Question: Today I installed Microsoft Visual web developer express on my system through Microsoft Web platform installer,and it installed successfully.
Now,the problem is that,I don't see any template available in File->New Website section.

Thanks in advance!
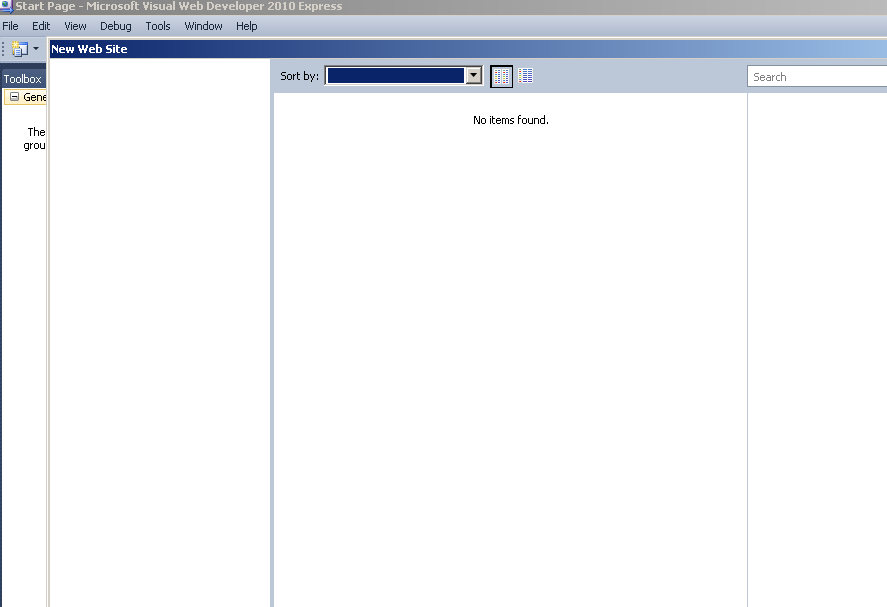
Answer: Did you try repairing the installation using the control panel -> add/remove programs applet? You may also want to try running VS with administrative privilages.
Try running "devenv /resetsettings" from the command line. If that doesn't work, try deleting the following registry key.
'HKEY_CURRENT_USER\Software\Microsoft\VisualStudio'